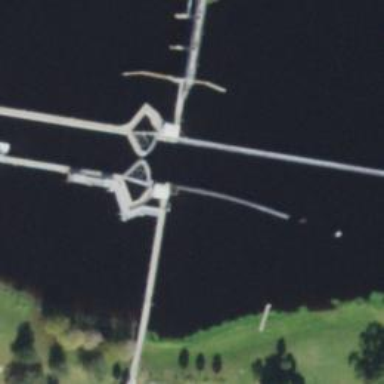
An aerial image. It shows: Lock gate along waterway.